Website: lowes
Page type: customer-info-address
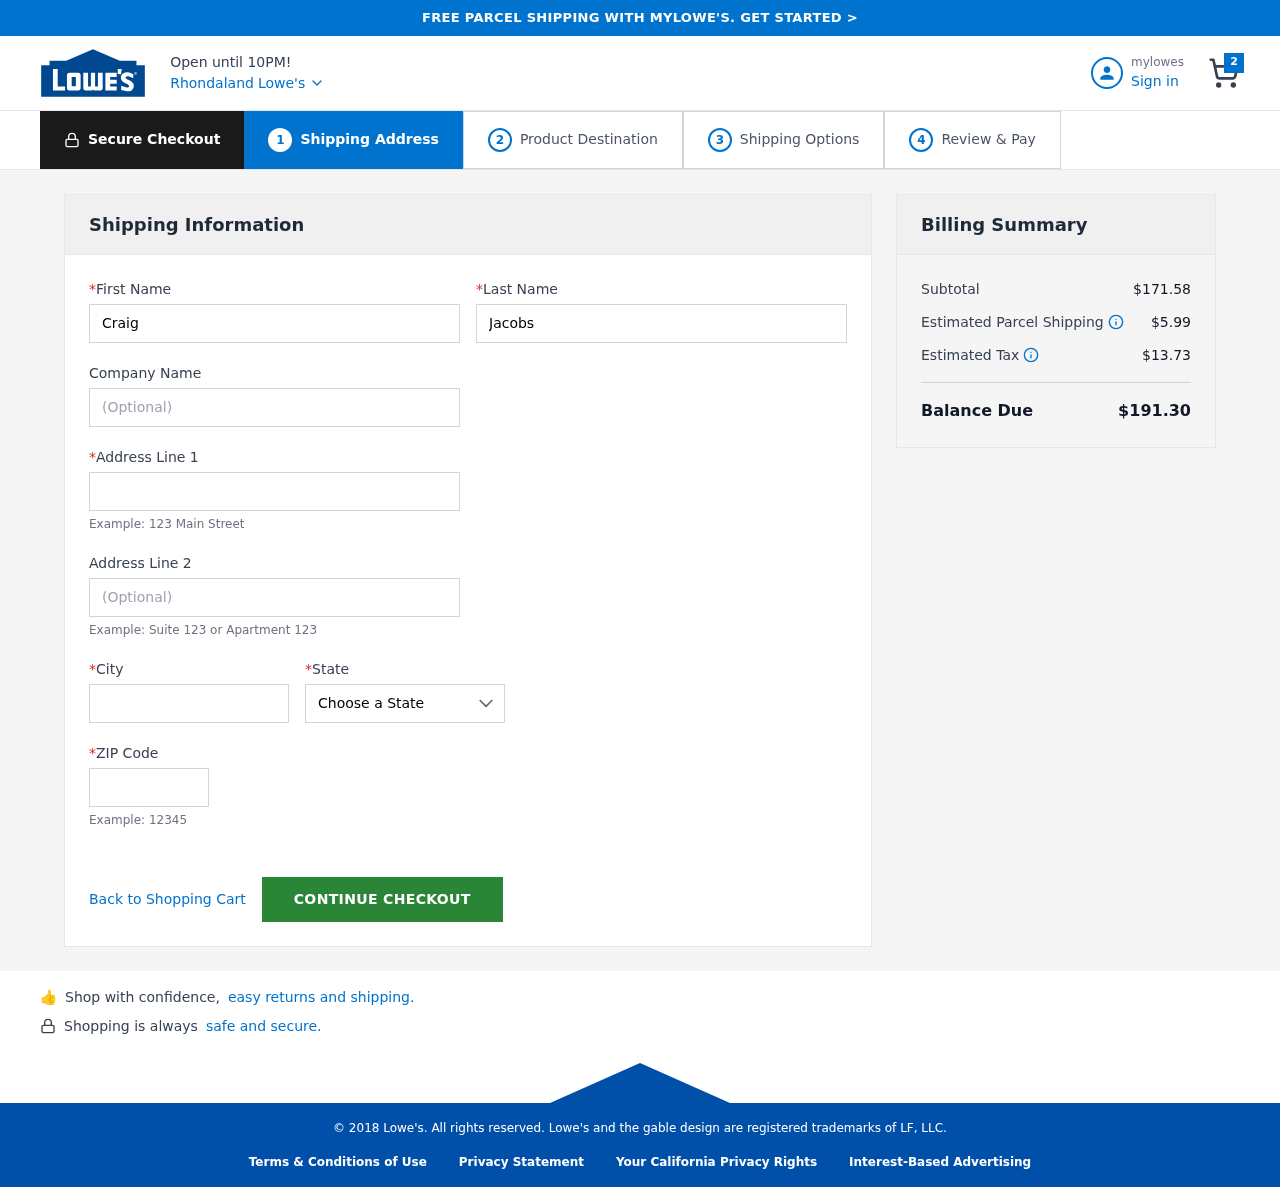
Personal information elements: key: PII_CITY
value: Rhondaland
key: PII_FIRSTNAME
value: Craig
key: PII_LASTNAME
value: Jacobs
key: PII_POSTCODE
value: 75115
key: PII_STATE
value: Mississippi
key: PII_STREET
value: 879 Anderson Route
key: PII_STREET2
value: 657 Lane Glen
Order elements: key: ORDER_NUM_ITEMS
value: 2
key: ORDER_SUBTOTAL
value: $171.58
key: ORDER_SHIPPING_COST
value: $5.99
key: ORDER_TAX
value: $13.73
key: ORDER_TOTAL
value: $191.30